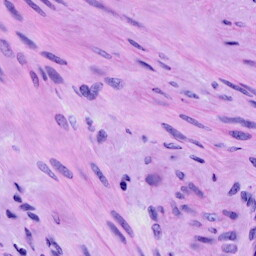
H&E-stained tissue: Cervix